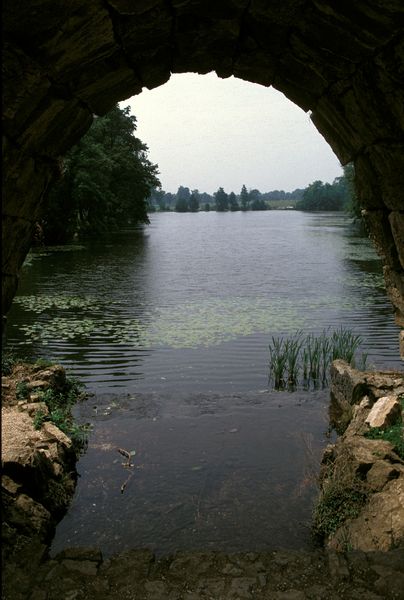
Titel: Blick von der Cascade über den Seven-Acre-Lake nach Westen
Künstler: Lancelot "Capability" Brown
Standort: Stowe, Buckinghamshire
Institution: Stowe Landscape Gardens
Schlagwörter: baum, blau, blätter, dunkel, felsen, himmel, laub, schatten, wasser, bäume, fluss, grün, landschaft, see, teich, ufer, äste, blumen, bunt, licht, ausblick, blick, gras, wiese, hochformat, stein, steine, bach, horizont, kalt, natur, schilf, spiegelung, weite, wind, brücke, gewässer, pflanzen, wald, farbig, küste, sommer, wellen, ruhe, bogen, berge, fels, mauer, farbe, idylle, rundbogen, bogenbrücke, tannen, realistisch, abbild, tor, foto, fotografie, schimmer, eingang, zugang, durchblick, torbogen, algen, wasserpflanzen, mauerwerk, idyllisch, tanne, tümpel, lanschaft, romanik, grotte, seerosen, ausgang, seerose, fotographie, aufnahme, bergsee, abbildung, anlegestelle, tunnel, unterwasser, schillf, brückenbogen, unter, bogenfenster, schilff, binsen, raus, uferzone, tang, ausbilick, fotographie unter brücke, tunnelblick, biogen, tobogen, oberfläche leicht bewegt, /otografie